Brain MRI, t2w sequence, axial 2D slice.
Patient: age 34, sex M, weight 95 kg, height 1.95 m
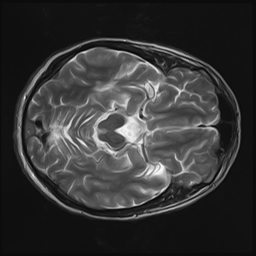